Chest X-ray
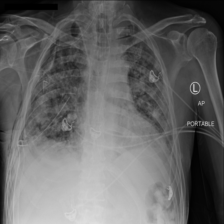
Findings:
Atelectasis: negative
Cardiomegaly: negative
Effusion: negative
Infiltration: negative
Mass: negative
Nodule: negative
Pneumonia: negative
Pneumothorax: positive
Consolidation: negative
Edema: negative
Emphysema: negative
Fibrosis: negative
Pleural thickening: negative
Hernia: negative